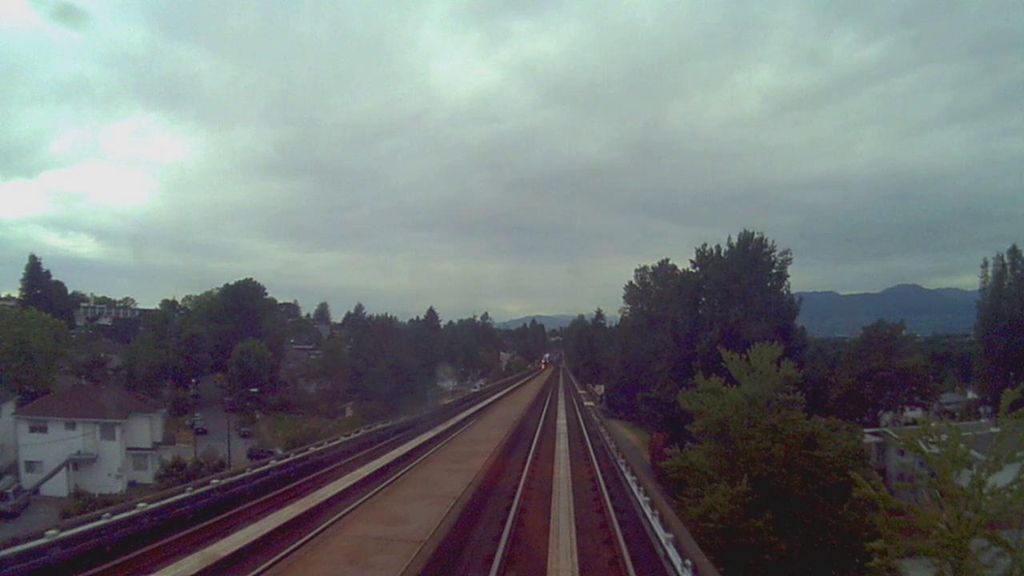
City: vancouver